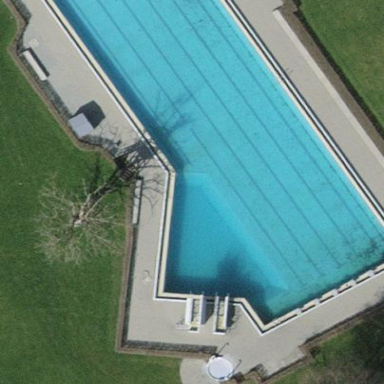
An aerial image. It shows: Outdoor swimming pool located in leisure land.